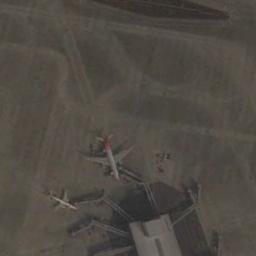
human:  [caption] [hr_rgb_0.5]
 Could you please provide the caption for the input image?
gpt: Two planes are around the terminal building .

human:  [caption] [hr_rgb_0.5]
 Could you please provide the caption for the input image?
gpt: A plane with the red mark and a white plane parked next to boarding bridges of the terminal .

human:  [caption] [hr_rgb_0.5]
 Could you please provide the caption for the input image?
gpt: There are five doors, Two of which have a plane parked .

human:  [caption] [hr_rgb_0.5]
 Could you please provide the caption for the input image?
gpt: Two planes of different sizes are neatly parked next to the buildings in the airport .

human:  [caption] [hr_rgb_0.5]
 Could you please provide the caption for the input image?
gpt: Two planes are in the parking lot next to the building .